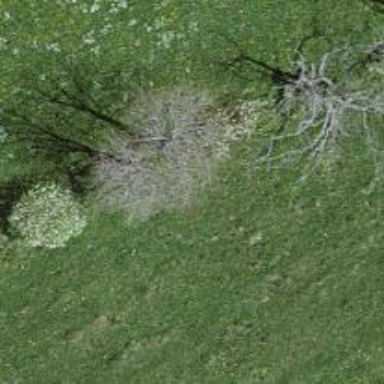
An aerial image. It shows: Single tag "natural: tree."